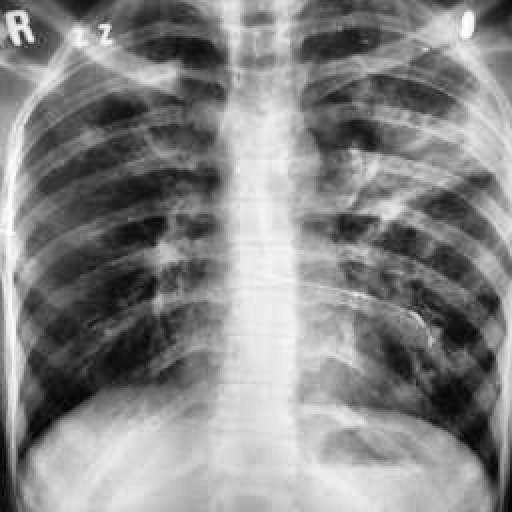
Finding: TUBERCULOSIS